Field crop: maize
Growth stage: 1
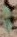
Species: datura